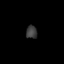
Tissue: lung
Cell type: Epithelial cells
Senescence score: 0.2382
Nuclear area (px): 139
Mean DAPI intensity: 60.705